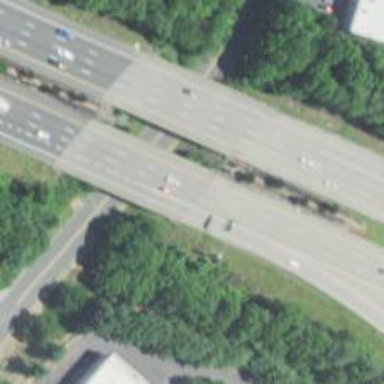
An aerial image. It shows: Bridge over motorway.